Question: I want to export a machine learning model I created in Azure Machine Learning studio. One of the required input is "Path to blob beginning with container"

How do I find this path? I have already created a blob storage but I have no idea how to find the path to the blob storage.
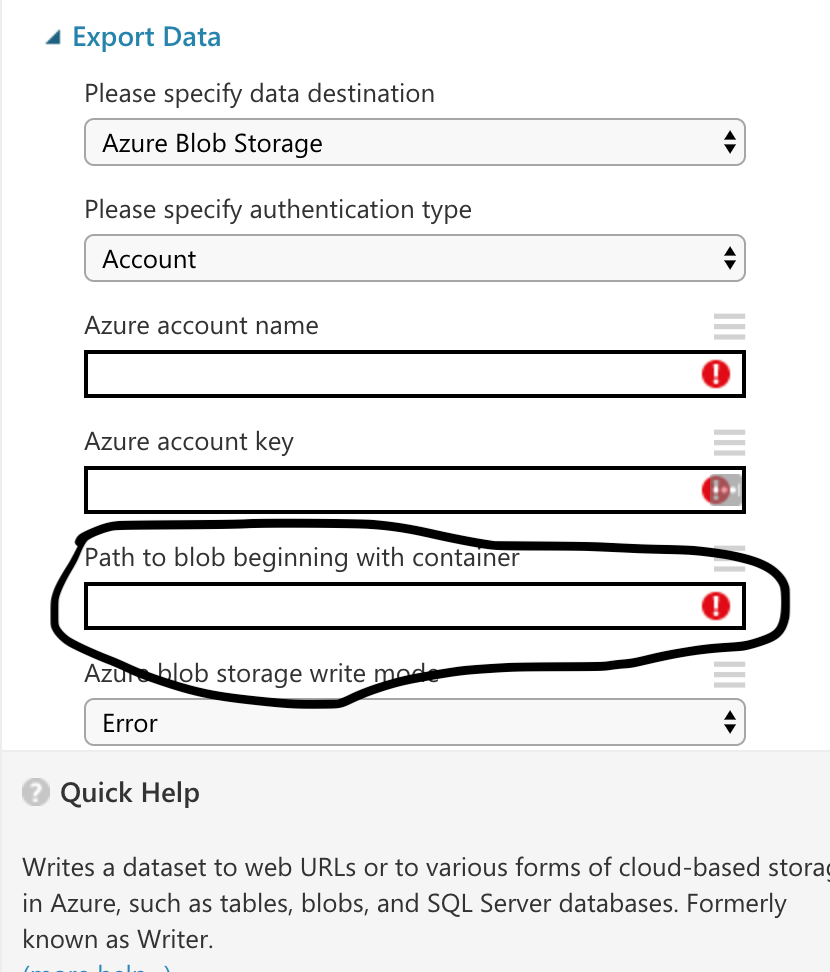
Answer: you should be able to find this from the Azure portal. Open the storage account, drill down into blobs, then your container. Use properties for the context menu, the URL should be the path ?
<URL>